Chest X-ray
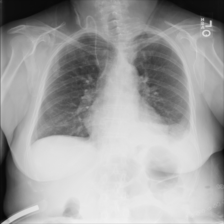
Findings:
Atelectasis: negative
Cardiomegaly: negative
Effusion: positive
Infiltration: negative
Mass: negative
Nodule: negative
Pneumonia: negative
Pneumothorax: negative
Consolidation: negative
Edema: negative
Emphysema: negative
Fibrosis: negative
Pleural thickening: negative
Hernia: negative